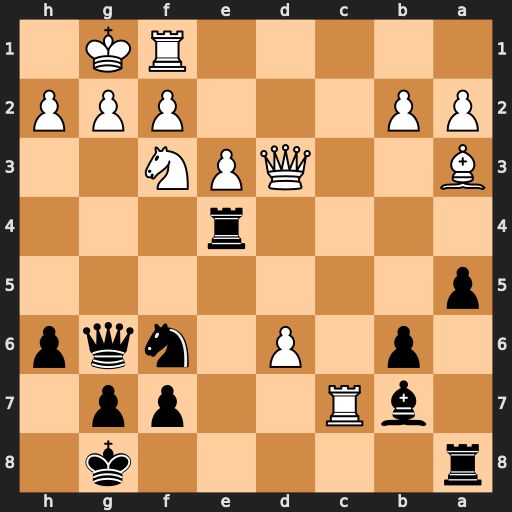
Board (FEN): r5k1/1bR2pp1/1p1P1nqp/p7/4r3/B2QPN2/PP3PPP/5RK1
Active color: b
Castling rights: -
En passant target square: -
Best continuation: Qxg2+ Kxg2 Rg4+ Kh3 Bxf3